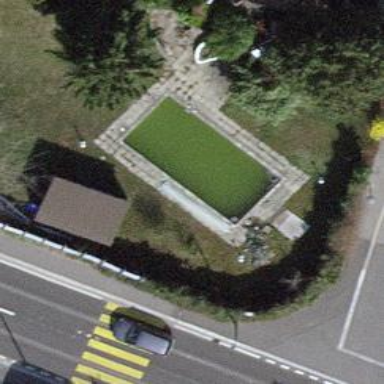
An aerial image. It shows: Swimming pool located in leisure land.